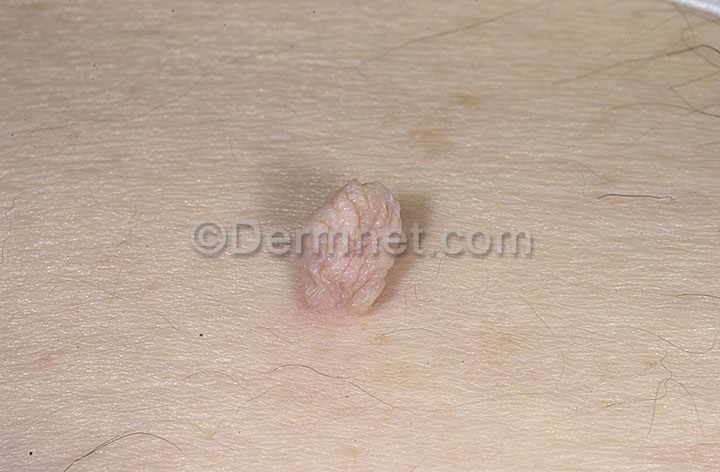
Disease: Melanoma Skin Cancer Nevi and Moles